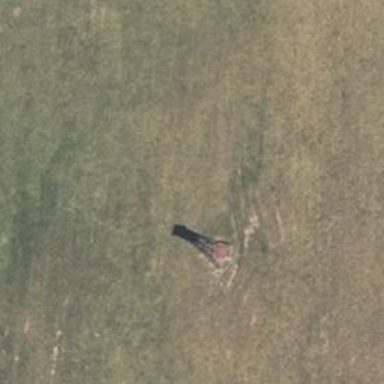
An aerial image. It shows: Hunting stand.